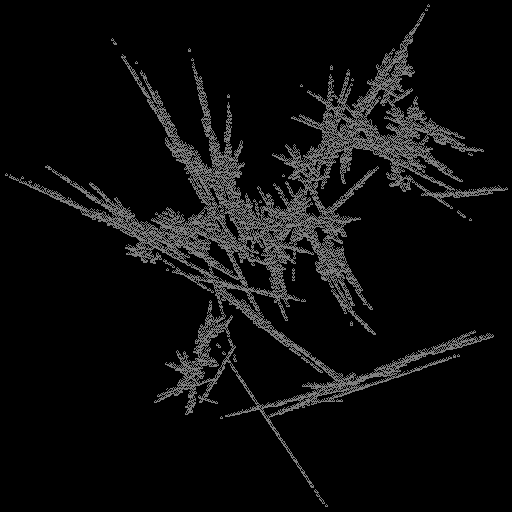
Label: groundpine